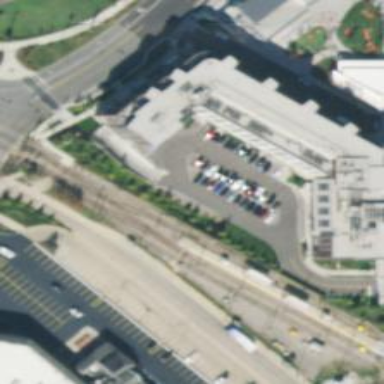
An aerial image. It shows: Light rail spur service with contact lines electrified.